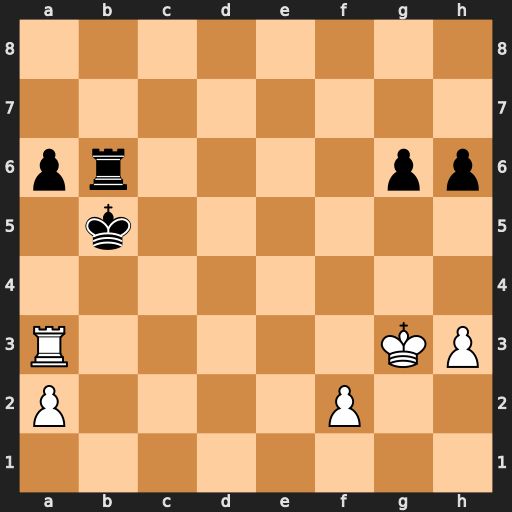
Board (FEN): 8/8/pr4pp/1k6/8/R5KP/P4P2/8
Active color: w
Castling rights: -
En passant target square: -
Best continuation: Rb3+ Kc5 Rxb6 Kxb6 Kf4 Kc7 Ke5